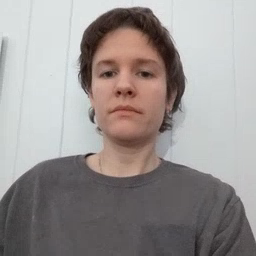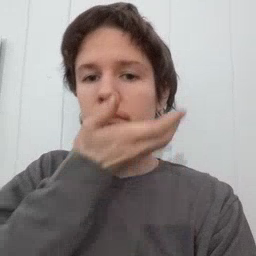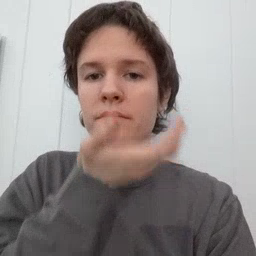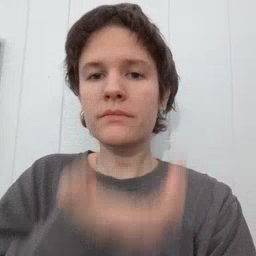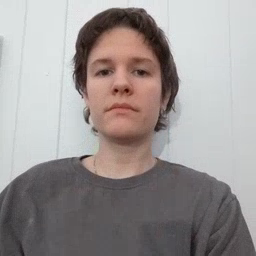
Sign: grass